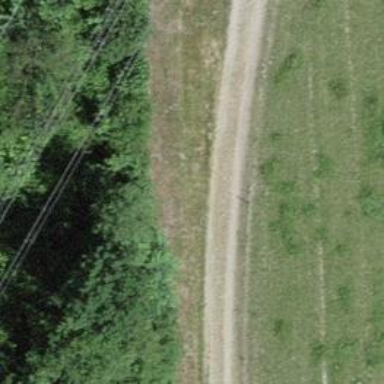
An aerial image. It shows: Gravel track of grade3 type.